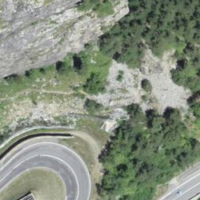
EUNIS habitat code: 23
Species observed at this site:
Argynnis paphia